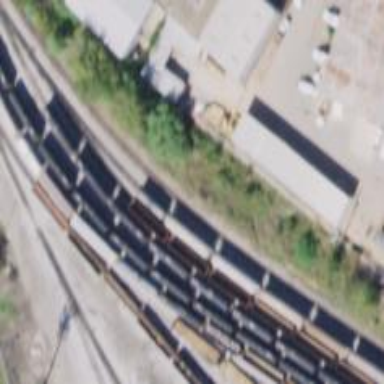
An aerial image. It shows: Railway yard.